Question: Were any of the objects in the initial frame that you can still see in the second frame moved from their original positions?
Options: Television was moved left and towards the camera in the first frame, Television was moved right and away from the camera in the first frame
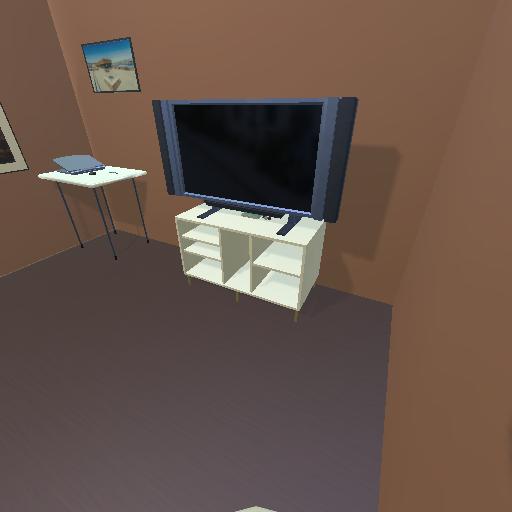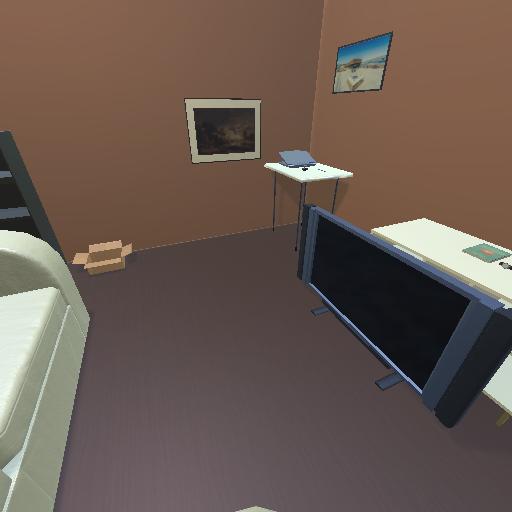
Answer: Television was moved left and towards the camera in the first frame